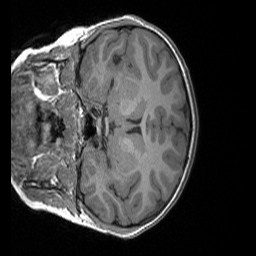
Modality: T1w
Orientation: coronal
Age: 9
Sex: male
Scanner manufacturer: siemens
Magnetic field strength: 3 T
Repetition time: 1.65 s
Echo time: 0.00203 s